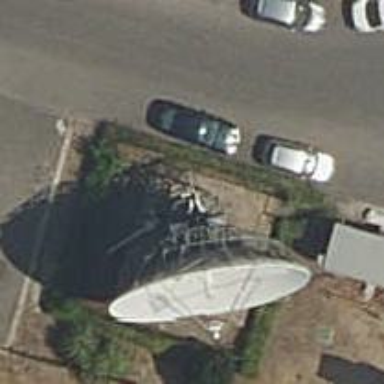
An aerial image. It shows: Satellite dish.